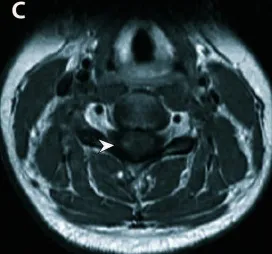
Spinal MRI of the first and third attack. (A-C) Cervical (T2-weighted imaging) and thoracic (fat-saturated T2-weighted imaging) spinal MRI of the initial attack revealed multiple T2-hyperintense lesions throughout the spinal cord. Axial fat-saturated T1-weighted imaging with contrast enhancement showed eccentric lesions with patchy enhancement.
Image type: radiology (mri)